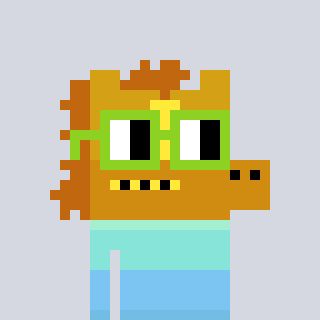
a pixel art character with square light green glasses, a yellow horse-shaped head and a foggrey-colored body on a cool background